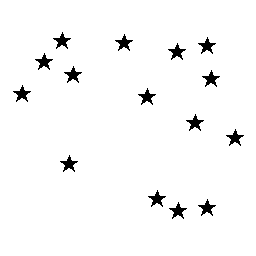
Squares: 0
Triangles: 0
Stars: 15
Total shapes: 15